Interaction volume radius: 10 \u00c5
Interaction volume height: 15 \u00c5
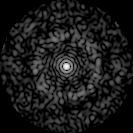
Disorder parameter: 0.803